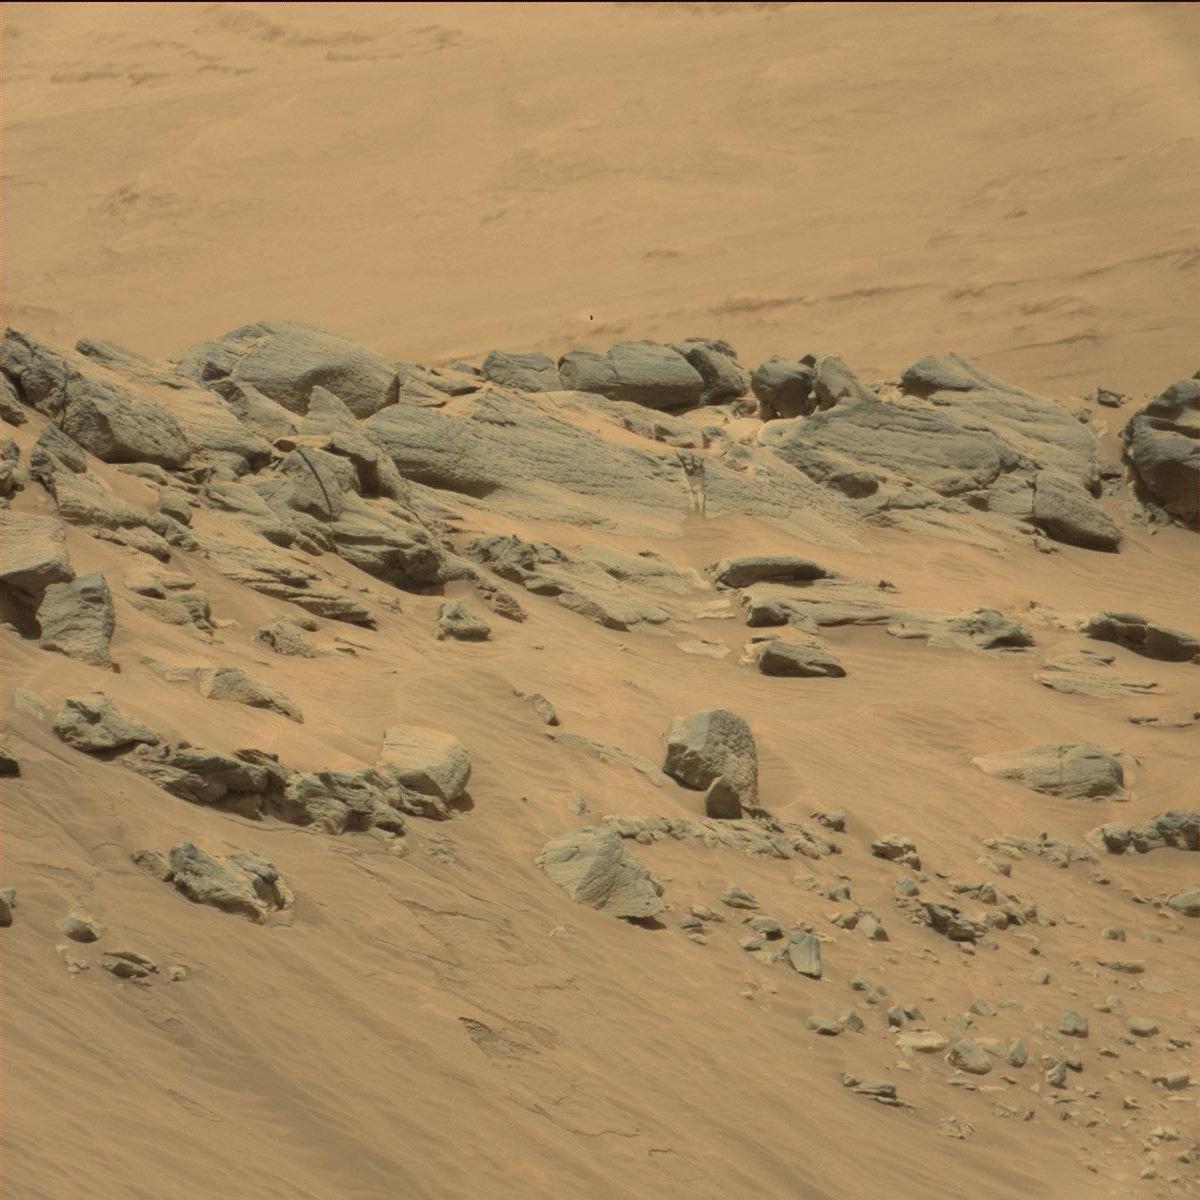
Terrain classes present: Bedrock, Ridge, Sand / Soil